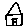
Label: house